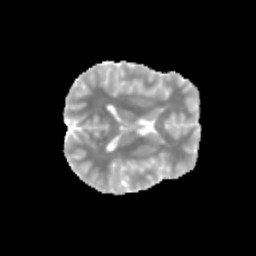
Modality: MD
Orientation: axial
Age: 11
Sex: female
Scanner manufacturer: siemens
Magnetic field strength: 3 T
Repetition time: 3.8 s
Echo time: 0.07 s